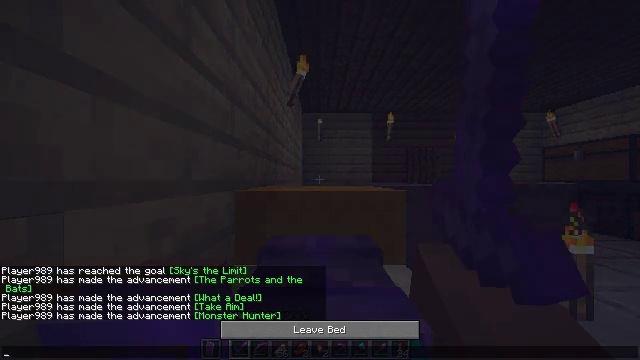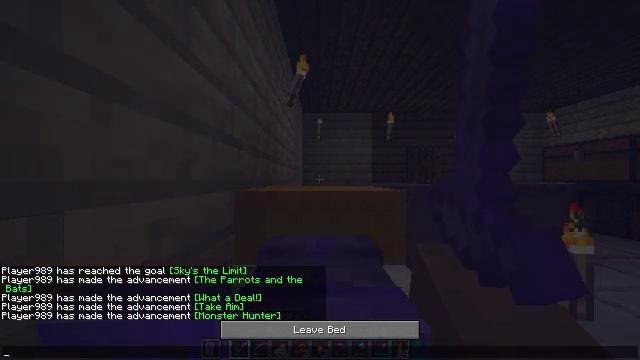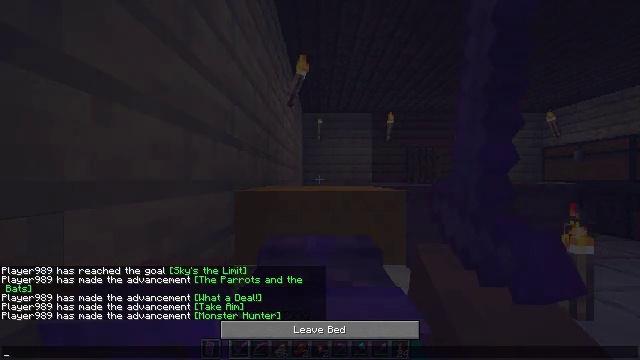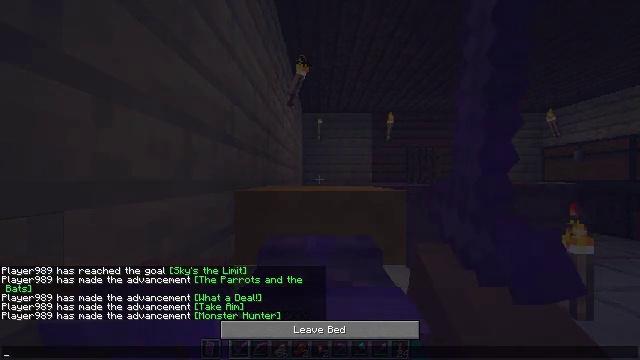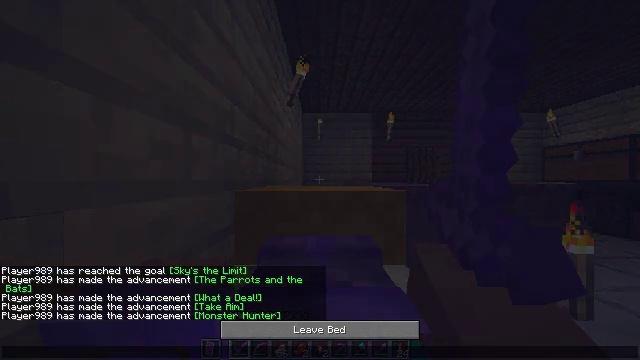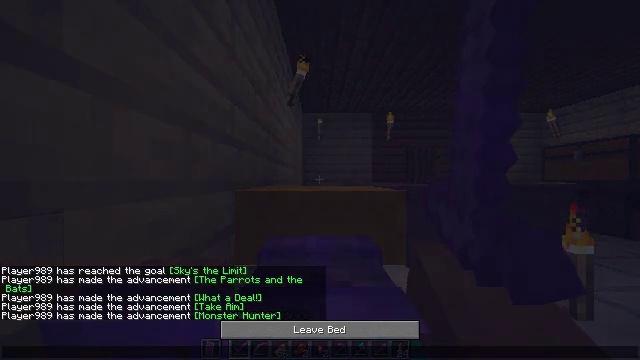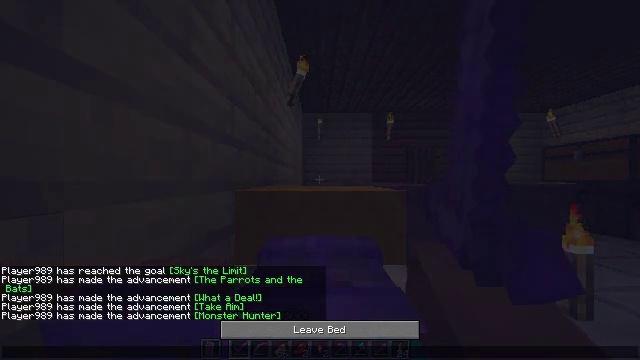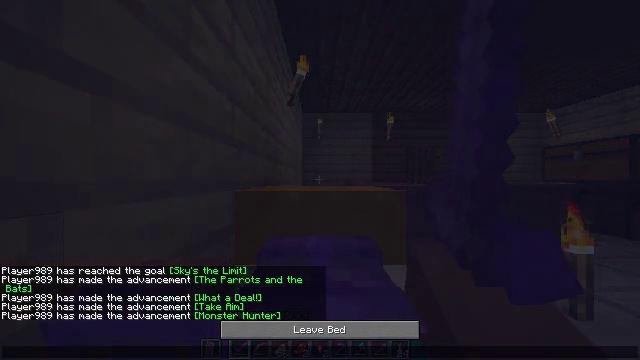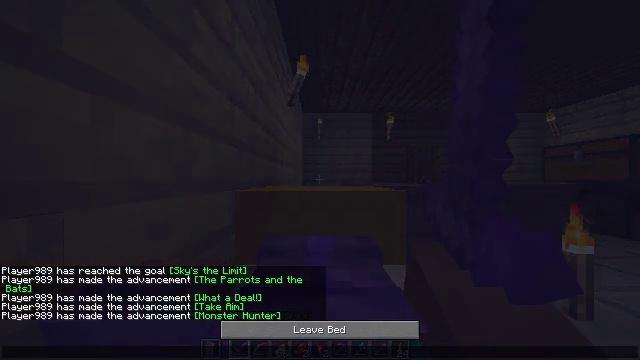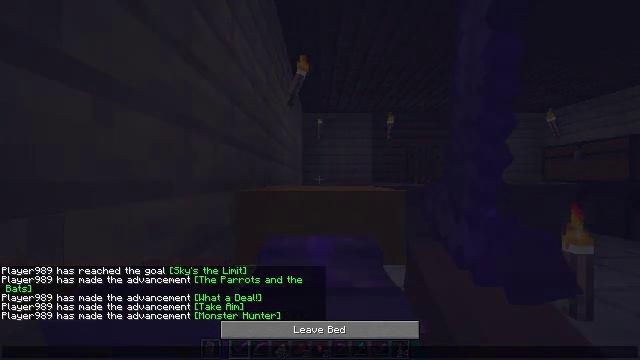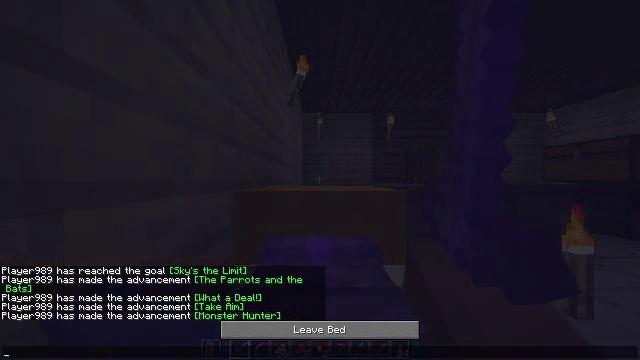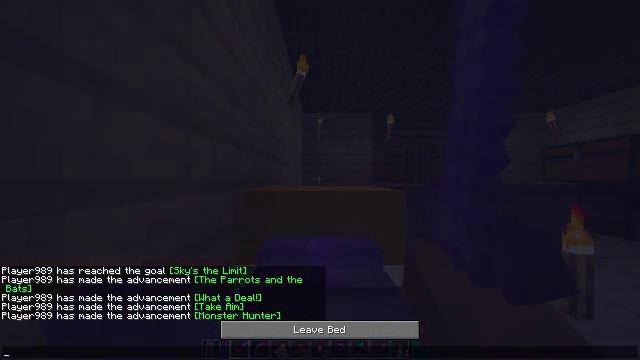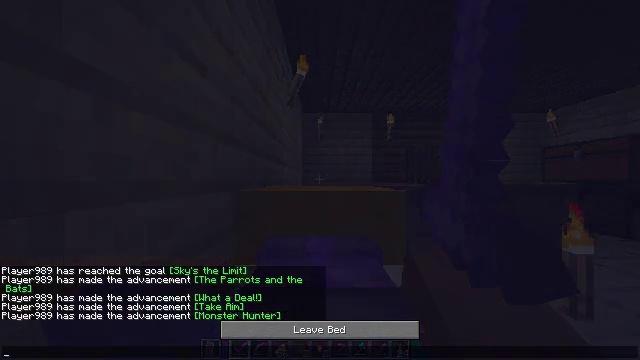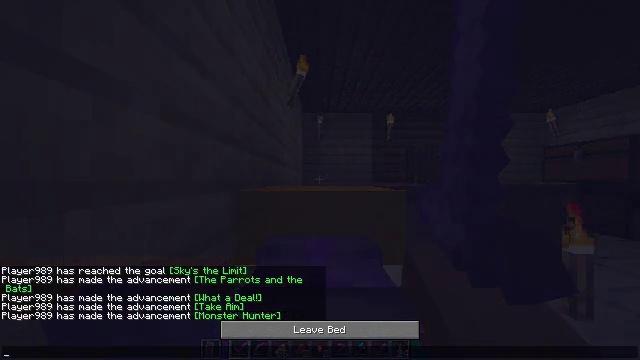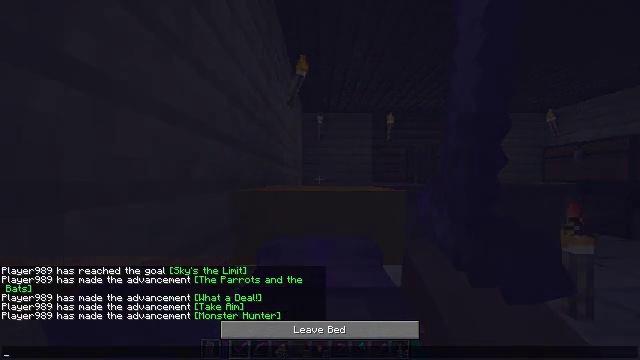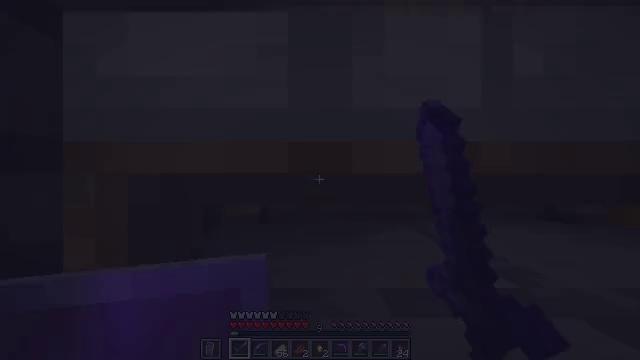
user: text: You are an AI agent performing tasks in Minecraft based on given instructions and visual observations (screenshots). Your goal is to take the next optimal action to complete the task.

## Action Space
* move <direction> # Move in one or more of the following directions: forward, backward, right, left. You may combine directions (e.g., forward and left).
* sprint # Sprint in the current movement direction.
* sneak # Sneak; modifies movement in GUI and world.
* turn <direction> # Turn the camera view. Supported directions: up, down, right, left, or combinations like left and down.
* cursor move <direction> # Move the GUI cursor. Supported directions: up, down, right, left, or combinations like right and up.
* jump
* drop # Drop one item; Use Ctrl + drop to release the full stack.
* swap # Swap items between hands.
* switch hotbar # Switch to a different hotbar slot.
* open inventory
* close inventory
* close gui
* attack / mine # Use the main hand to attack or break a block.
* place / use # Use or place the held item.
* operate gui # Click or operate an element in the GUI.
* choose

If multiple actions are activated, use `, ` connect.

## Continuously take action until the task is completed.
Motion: motion action
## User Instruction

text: Retrieve the spruce trapdoor by mining.
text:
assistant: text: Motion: no_op
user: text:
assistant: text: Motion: no_op
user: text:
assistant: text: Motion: no_op
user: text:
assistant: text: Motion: no_op
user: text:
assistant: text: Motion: no_op
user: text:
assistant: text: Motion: no_op
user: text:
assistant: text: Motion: no_op
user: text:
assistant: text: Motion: no_op
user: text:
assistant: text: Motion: no_op
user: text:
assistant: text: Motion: no_op
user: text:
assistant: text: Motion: no_op
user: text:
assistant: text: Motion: no_op
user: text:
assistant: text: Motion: no_op
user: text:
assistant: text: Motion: no_op
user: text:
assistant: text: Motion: no_op
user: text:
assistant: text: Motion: no_op
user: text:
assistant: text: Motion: no_op
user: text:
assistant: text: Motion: no_op
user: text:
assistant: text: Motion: no_op
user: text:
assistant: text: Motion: no_op
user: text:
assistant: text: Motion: turn left and down
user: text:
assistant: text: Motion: no_op
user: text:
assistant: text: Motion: no_op
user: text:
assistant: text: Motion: no_op
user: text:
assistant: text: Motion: no_op
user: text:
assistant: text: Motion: no_op
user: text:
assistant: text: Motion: turn right
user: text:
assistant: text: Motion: turn right and down
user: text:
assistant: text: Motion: turn right and down
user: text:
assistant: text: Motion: move forward, turn right and down